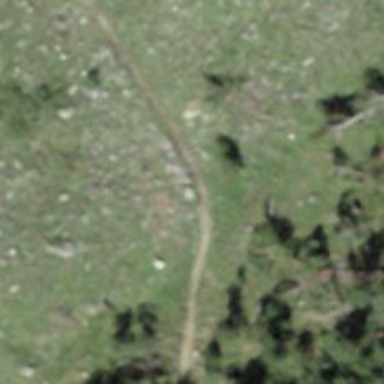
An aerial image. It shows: Ground path.